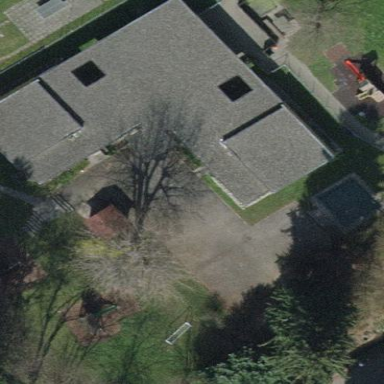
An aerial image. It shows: Kindergarten building.